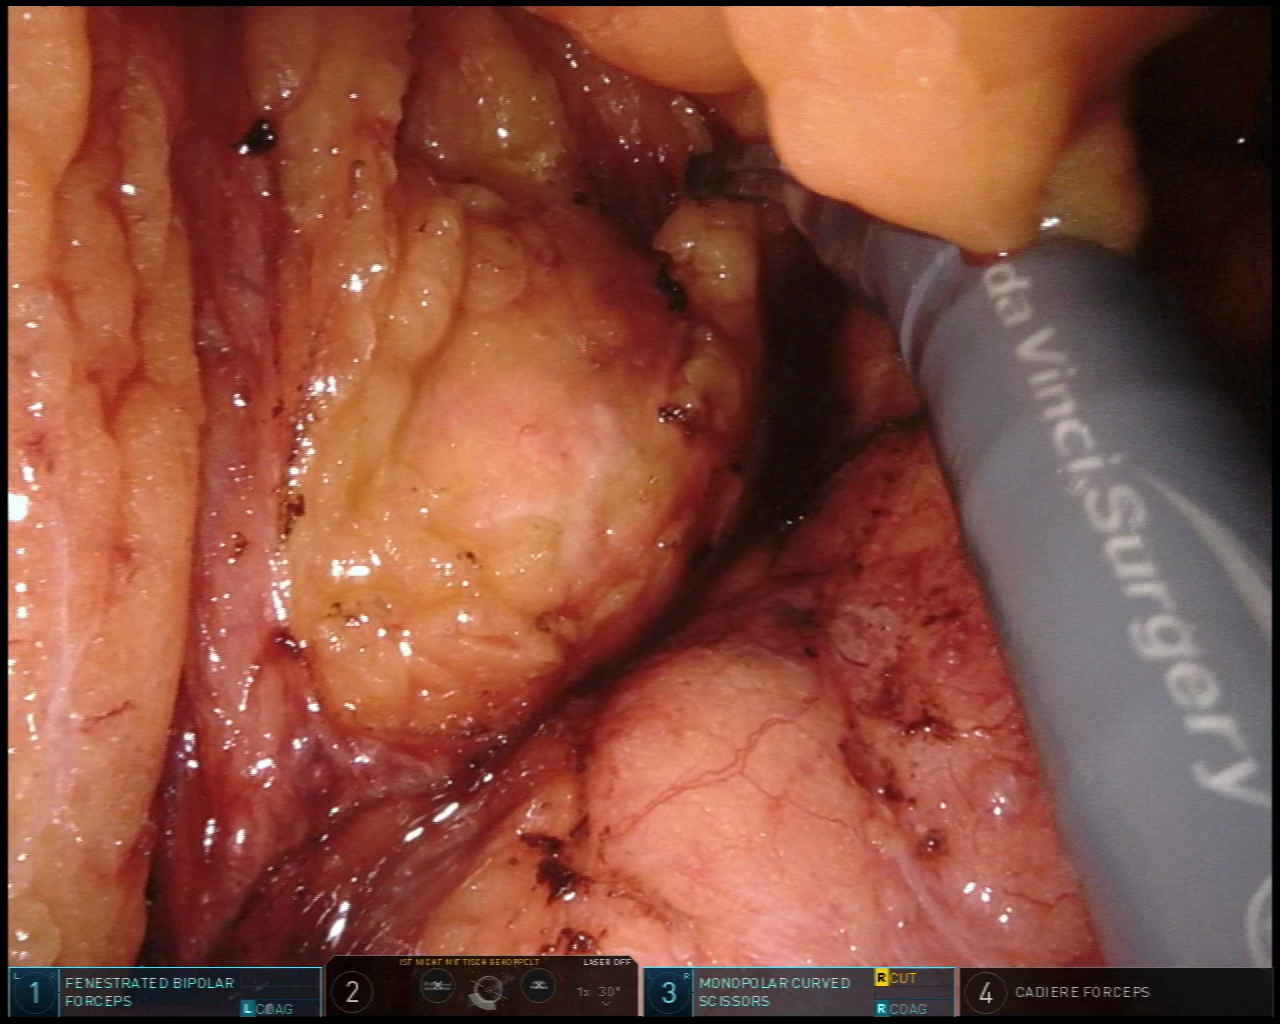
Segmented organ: pancreas
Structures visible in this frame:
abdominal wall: no
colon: no
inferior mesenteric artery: no
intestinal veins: no
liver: no
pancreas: yes
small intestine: no
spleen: no
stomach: no
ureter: no
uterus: no
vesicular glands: no